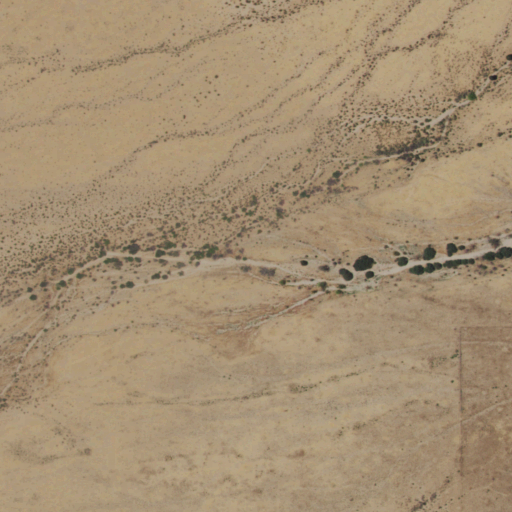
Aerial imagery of valley in New Mexico named Goat Canyon containing grassland and shrub